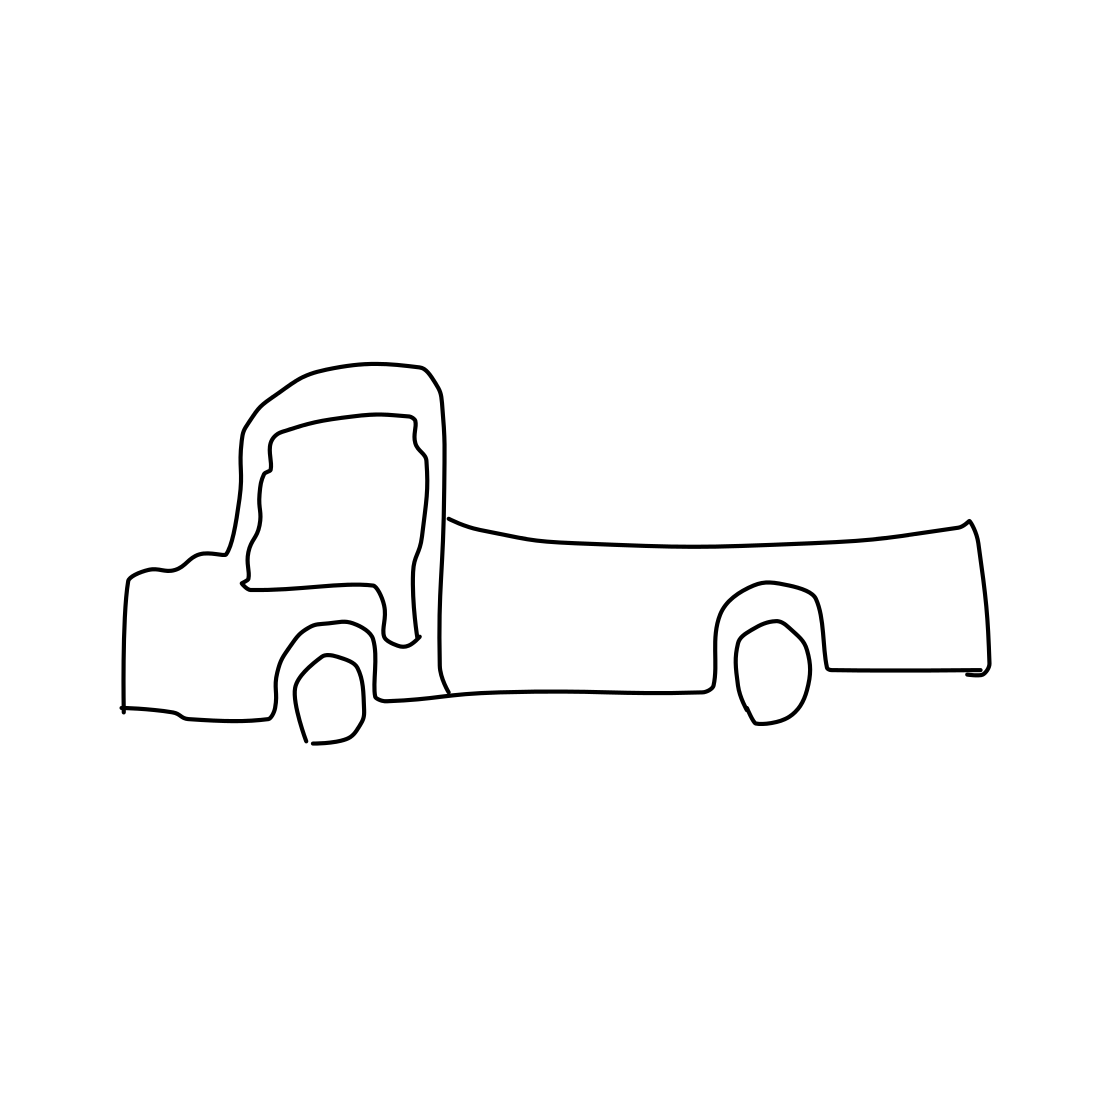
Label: pickup truck